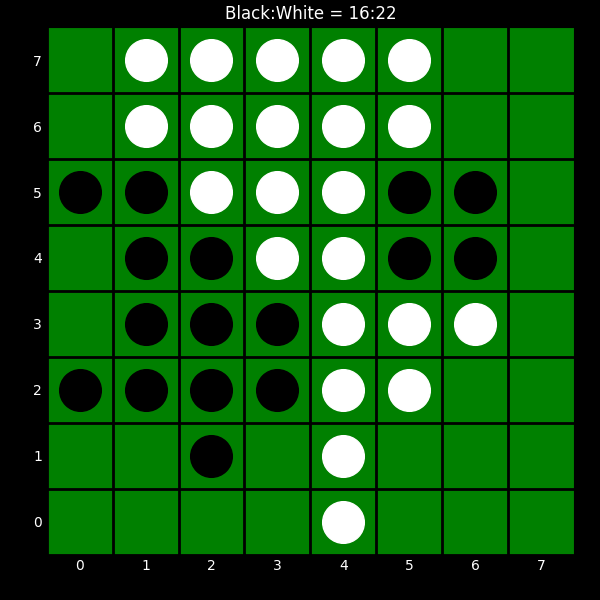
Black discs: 16
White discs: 22